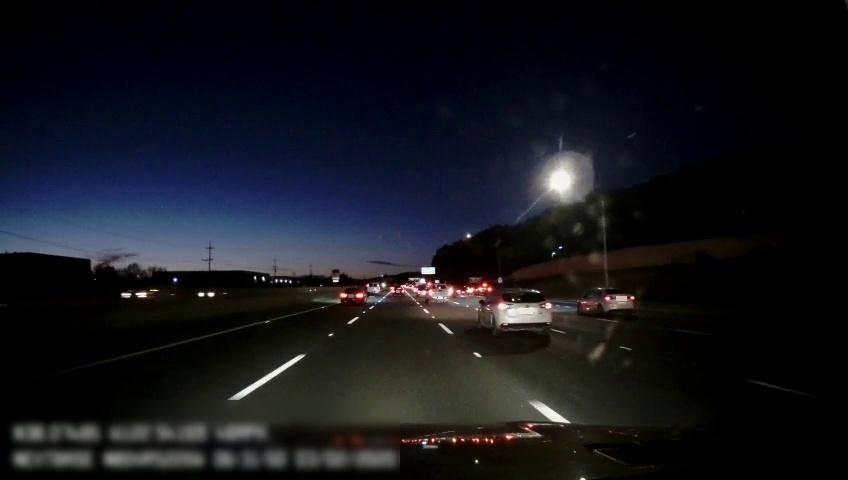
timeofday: Night
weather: Other
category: Drivable Space
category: Vehicles | Truck
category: Vehicles | Van
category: Vehicles | Car
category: Vehicles | Car
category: Vehicles | Car
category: Vehicles | Car
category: Vehicles | Car
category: Vehicles | Car
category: Vehicles | Car
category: Vehicles | Car
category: Vehicles | Car
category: Lanes | Alternate Lane
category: Lanes | Alternate Lane
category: Lanes | Alternate Lane
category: Lanes | Alternate Lane
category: Lanes | Alternate Lane
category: Traffic | Signs
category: Traffic | Signs